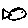
Label: fish